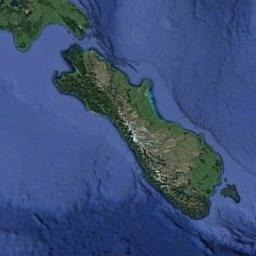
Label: island